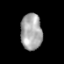
Tissue: prostate
Cell type: T cells
Senescence score: 0.3297
Nuclear area (px): 759
Mean DAPI intensity: 166.7